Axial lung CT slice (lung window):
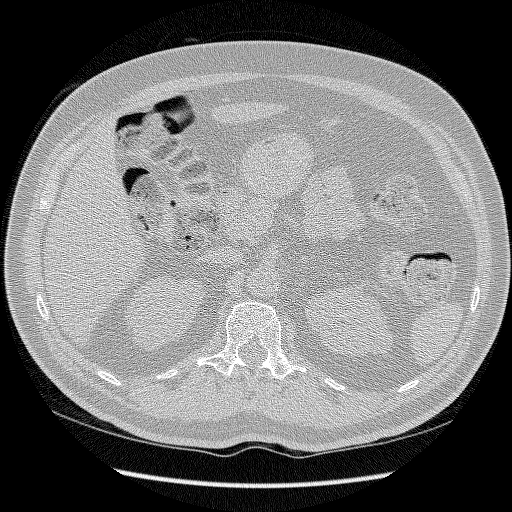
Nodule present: no